Question: I'm trying to perform image analysis on a set of grayscale images like the following image:

The main goal is to be able to measure the dimensions of the elliptical droplets and to identify their center coordinates.
I've tried Hough Circular Transform in openCV and scikit-image. All the examples I've seen so far for scikit-images run quite slowly compared to openCV.
I've had moderate success with this code (taken from the example):
'''
img = read_img[600:,:]
img = cv2.medianBlur(img,5)
cimg = cv2.cvtColor(img,cv2.COLOR_GRAY2BGR)
circles = cv2.HoughCircles(img,cv2.HOUGH_GRADIENT,1,30,
param1=45,param2=20,minRadius=1,maxRadius=45)
circles = np.uint16(np.around(circles))
for i in circles[0,:]:
# draw the outer circle
cv2.circle(cimg,(i[0],i[1]),i[2],(0,255,0),2)
# draw the center of the circle
cv2.circle(cimg,(i[0],i[1]),2,(0,0,255),3)
cv2.imshow('detected circles',cimg)
fig, ax = plt.subplots(ncols=1, nrows=1, figsize=(20, 20))
ax.imshow(cimg)
'''
which detects the main droplets, but fails to catch the three smaller ones.
The best threshold I was able to construct is with these parameters for openCV
'''
th2 = cv2.adaptiveThreshold(img,255,cv2.ADAPTIVE_THRESH_MEAN_C,\cv2.THRESH_BINARY,15,5)
'''
however, I'm still unable to find the smaller droplets using the code above.
I have a couple thousand images that I would want to process. I would need the algorithm to be able to automatically find the optimal parameters for the transforms or thresholding. So far I have no idea how to implement something like this.
Any suggestions for proper implementation would be greatly appreciated!
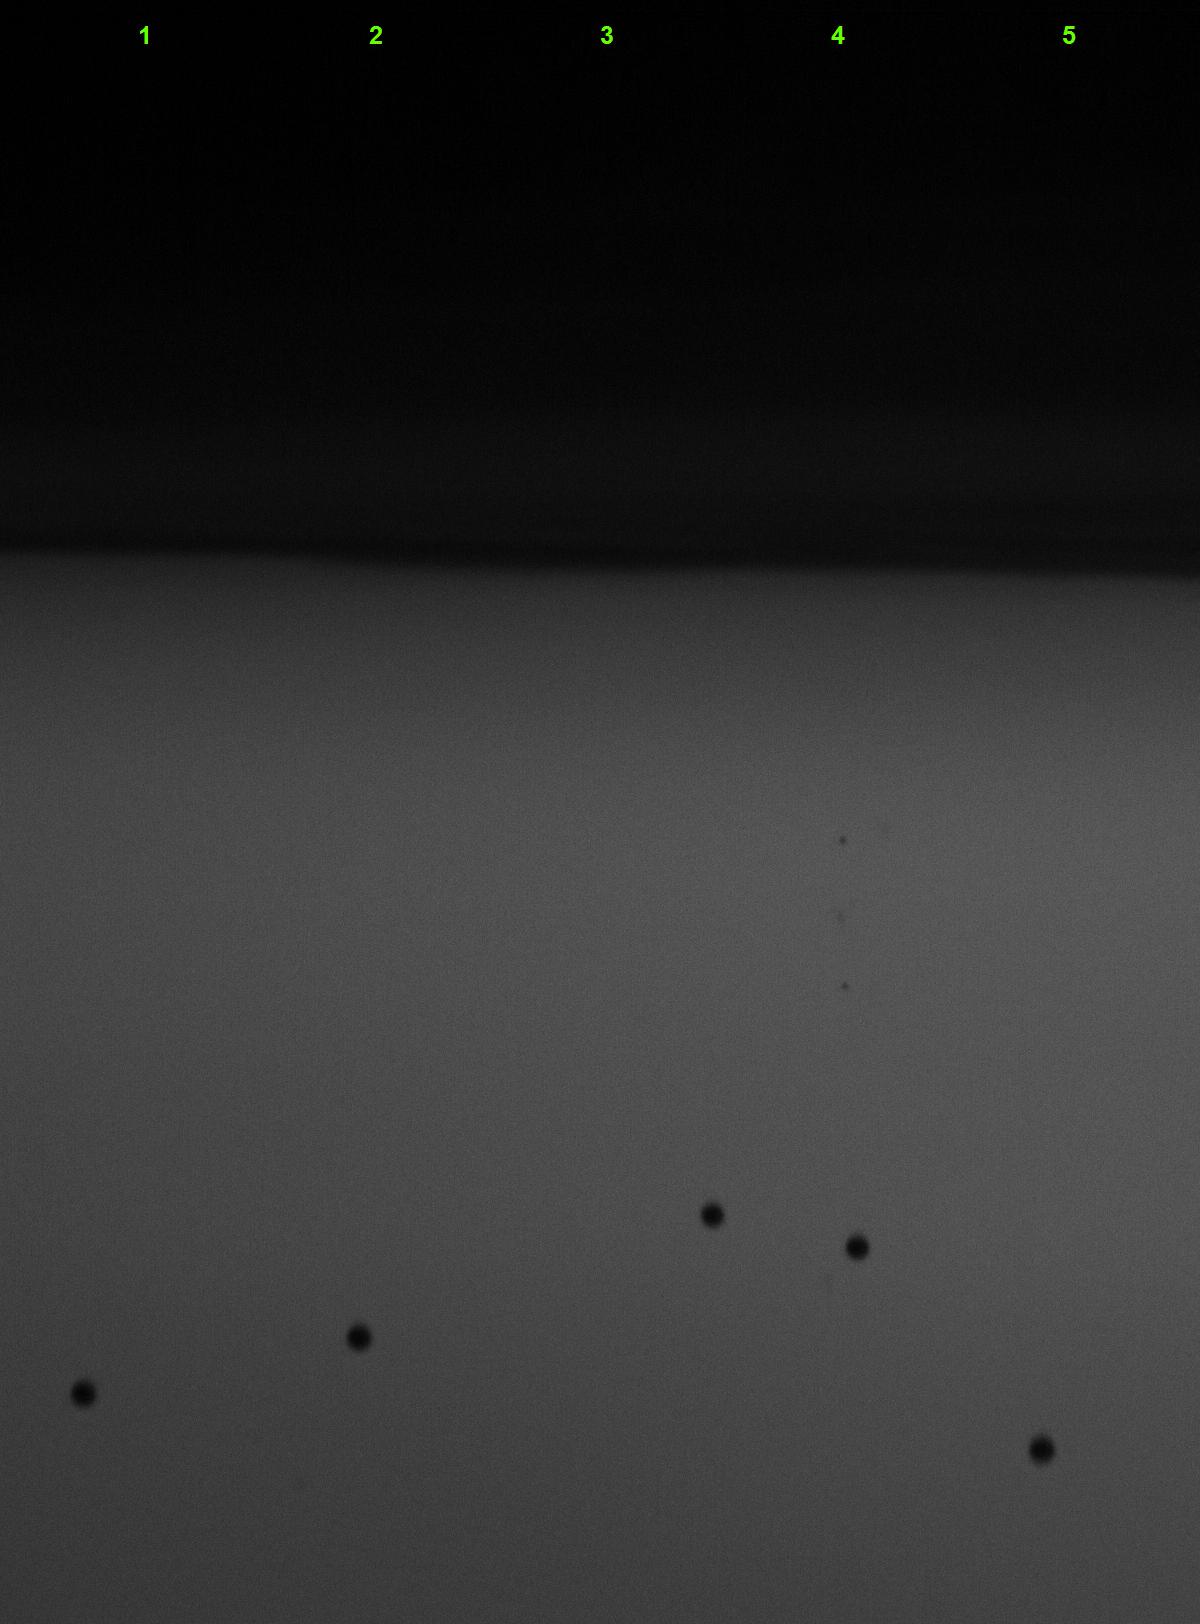
Answer: I have only suggested a possible pre-processing step not a complete solution. You can perform <URL> on the green channel of the image.
'''
img = cv2.imread('C:/Users/Jackson/Desktop/droplet.jpg', 1)
#--- Resized the image to half of its original dimension --
img = cv2.resize(img, (0, 0), fx = 0.5, fy = 0.5)
#--- I narrowed down to these values after some rigorous trial-and-error ---
th3 = cv2.adaptiveThreshold(img[:,:,1], 255, cv2.ADAPTIVE_THRESH_GAUSSIAN_C, cv2.THRESH_BINARY, 63, 5)
cv2.namedWindow('Original', 0)
cv2.imshow('Original', img)
cv2.namedWindow('th3', 0)
cv2.imshow('th3', th3)
cv2.waitKey()
cv2.destroyAllWindows()
'''
<URL>
You can carry on from here.